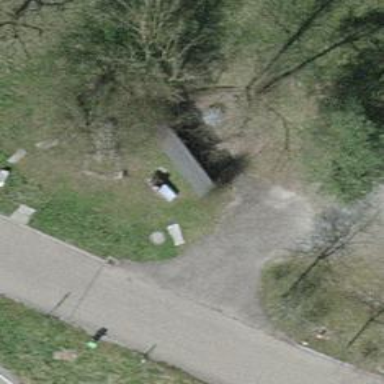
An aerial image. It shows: Bench.